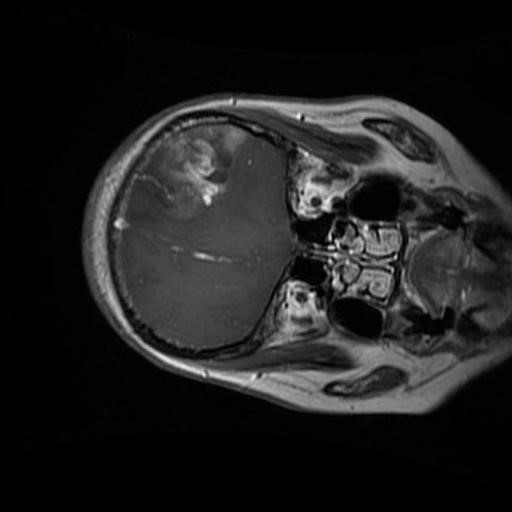
Label: brain_glioma